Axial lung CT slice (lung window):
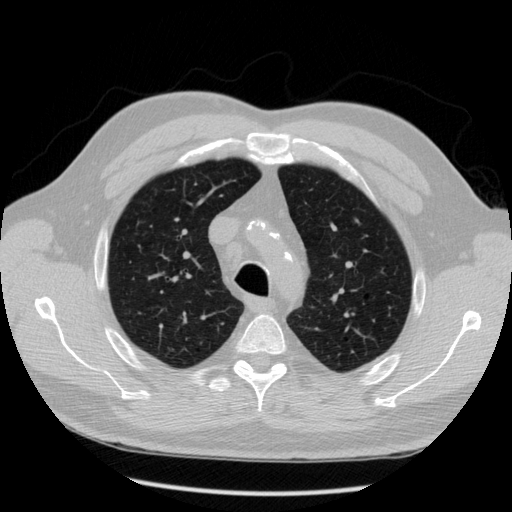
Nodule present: no